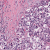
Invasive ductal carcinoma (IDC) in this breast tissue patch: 1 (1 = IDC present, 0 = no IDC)